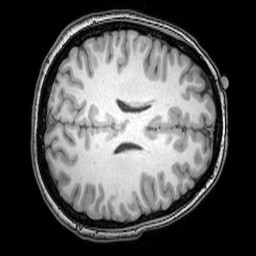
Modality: T1w
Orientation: axial
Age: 22
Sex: female
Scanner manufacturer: philips
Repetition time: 0.00812 s
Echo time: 0.00373 s